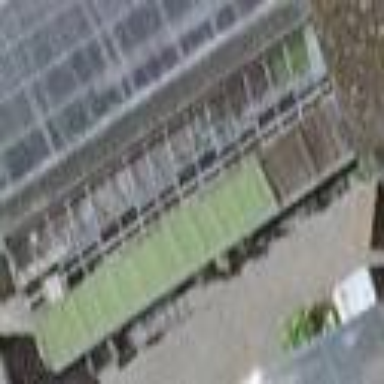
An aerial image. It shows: Greenhouse.